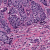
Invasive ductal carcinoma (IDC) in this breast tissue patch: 1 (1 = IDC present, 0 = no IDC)